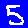
Digit: 5